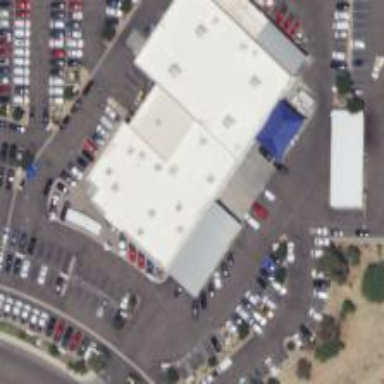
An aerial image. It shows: Building housing car shop.